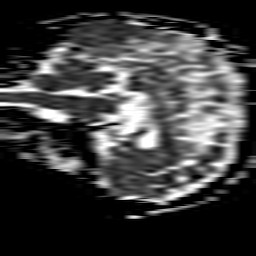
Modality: ADC
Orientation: sagittal
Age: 54
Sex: male
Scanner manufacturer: philips
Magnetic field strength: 1.5 T
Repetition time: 3.778 s
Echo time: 0.09565 s